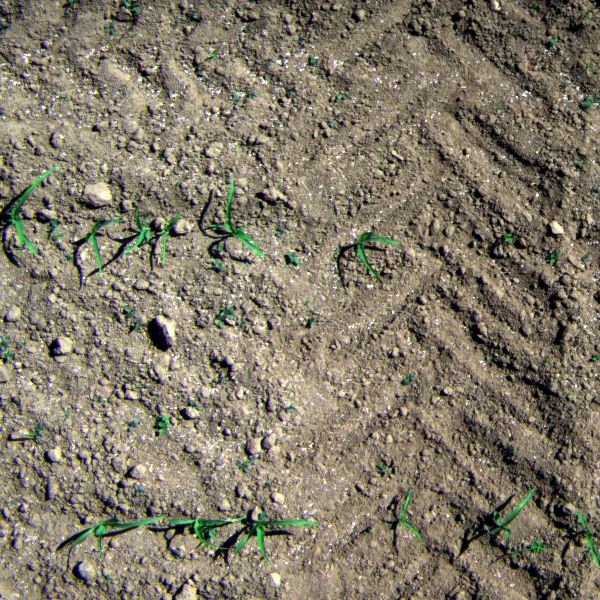
Acquisition date: 2023-05-30
Tile: 0445
Annotated plant instances:
label: amaranth
label: weed_other
label: amaranth
label: amaranth
label: amaranth
label: amaranth
label: amaranth
label: amaranth
label: amaranth
label: amaranth
label: amaranth
label: amaranth
label: barnyard_grass
label: amaranth
label: weed_other
label: weed_other
label: amaranth
label: amaranth
label: weed_other
label: amaranth
label: amaranth
label: amaranth
label: weed_other
label: weed_other
label: amaranth
label: quickweed
label: weed_other
label: weed_other
label: amaranth
label: weed_other
label: amaranth
label: weed_other
label: amaranth
label: amaranth
label: amaranth
label: weed_other
label: amaranth
label: amaranth
label: amaranth
label: amaranth
label: amaranth
label: amaranth
label: amaranth
label: amaranth
label: amaranth
label: amaranth
label: amaranth
label: amaranth
label: weed_other
label: weed_other
label: barnyard_grass
label: weed_other
label: weed_other
label: amaranth
label: weed_other
label: amaranth
label: maize
label: amaranth
label: maize
label: maize
label: maize
label: amaranth
label: quickweed
label: weed_other
label: maize
label: amaranth
label: amaranth
label: maize
label: quickweed
label: quickweed
label: amaranth
label: weed_other
label: weed_other
label: amaranth
label: amaranth
label: amaranth
label: amaranth
label: weed_other
label: weed_other
label: amaranth
label: amaranth
label: amaranth
label: amaranth
label: amaranth
label: barnyard_grass
label: barnyard_grass
label: amaranth
label: weed_other
label: weed_other
label: weed_other
label: maize
label: amaranth
label: weed_other
label: maize
label: amaranth
label: weed_other
label: maize
label: maize
label: amaranth
label: maize
label: maize
label: amaranth
label: amaranth
label: weed_other